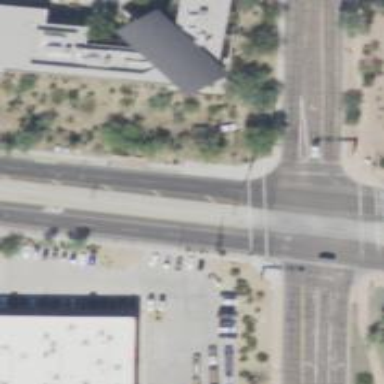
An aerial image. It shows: Solid stop line on the road marking.